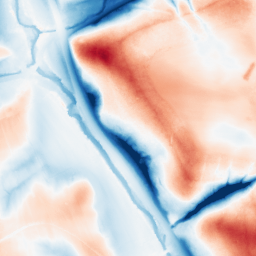
Category: classical
Decomposition family: gaussian
Decomposition parameters: sigma: 20
Upsampling method: cubic_catmull_rom
Upsampling parameters: scale: 8
Upsampling scale: 8